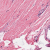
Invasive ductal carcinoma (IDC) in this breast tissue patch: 0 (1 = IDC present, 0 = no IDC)